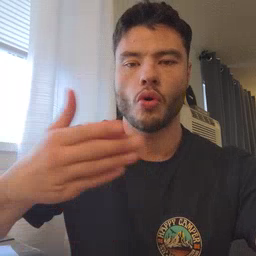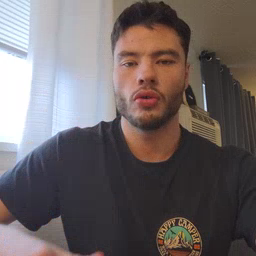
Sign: all